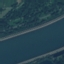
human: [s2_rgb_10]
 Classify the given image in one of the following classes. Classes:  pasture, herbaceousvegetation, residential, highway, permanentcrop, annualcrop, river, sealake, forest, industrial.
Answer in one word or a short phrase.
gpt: River